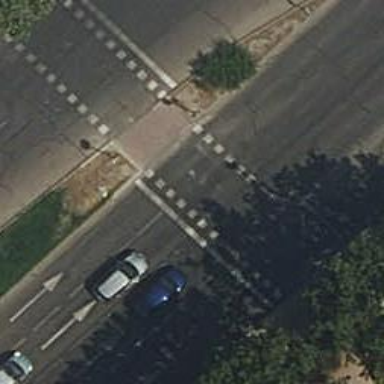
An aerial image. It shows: Traffic signals at road crossing.